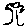
Label: tree